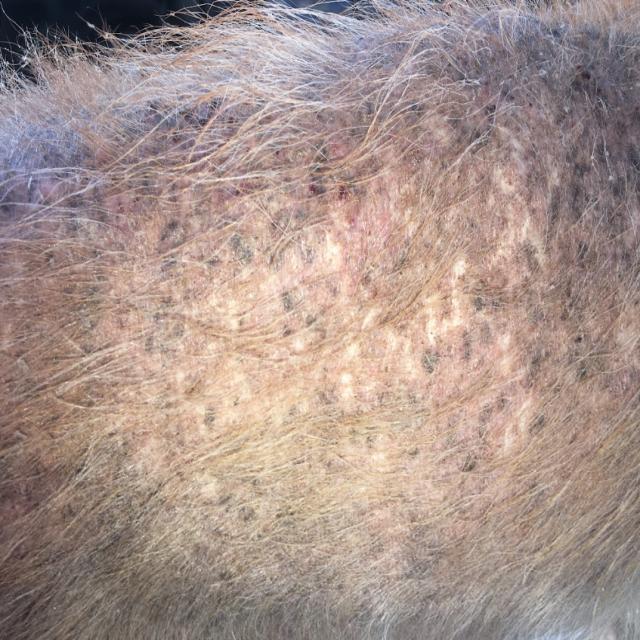
Canine demodicosis (Demodex mange) — caused by Demodex canis mites. Presents with alopecia, follicular papules, pustules, and comedones. Often localized on face and forelimbs.